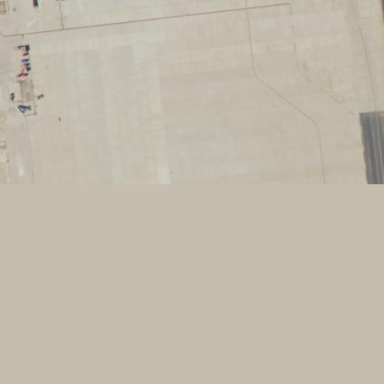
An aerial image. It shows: Concrete apron at the airport.